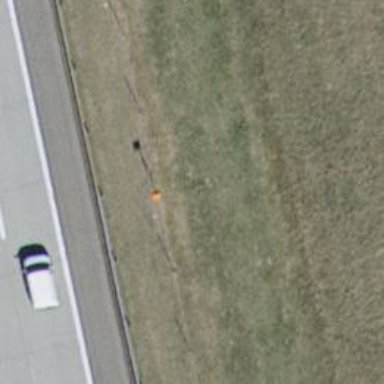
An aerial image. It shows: Aerial marker.